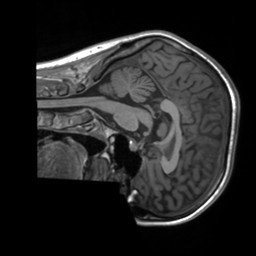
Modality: T1w
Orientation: sagittal
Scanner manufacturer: siemens
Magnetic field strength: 3 T
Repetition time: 2.3 s
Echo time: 0.00207 s